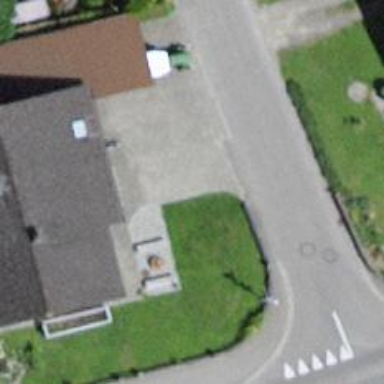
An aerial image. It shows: Driveway leading to service road.